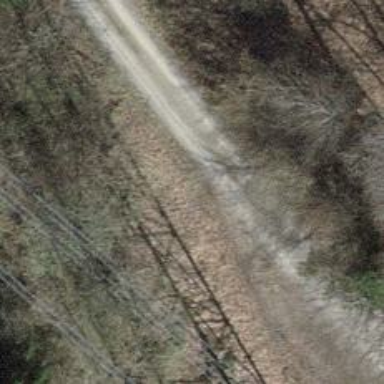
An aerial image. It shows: Gravel track with grade 2 tracktype.